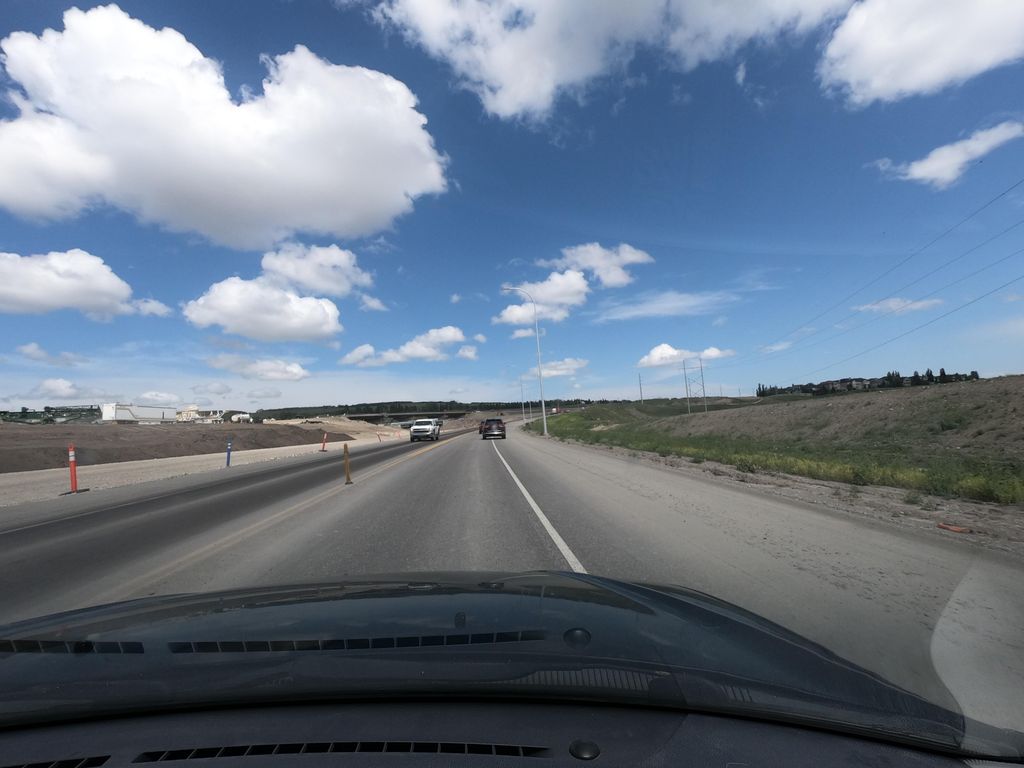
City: calgary